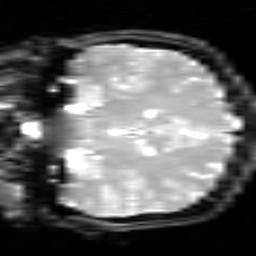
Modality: inplaneT2
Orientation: coronal
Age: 25
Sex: female